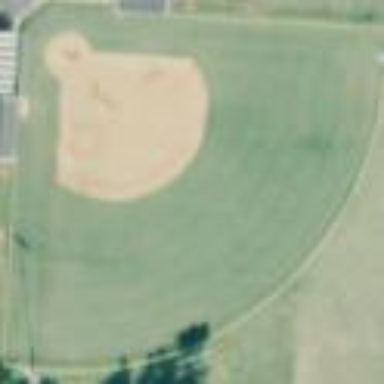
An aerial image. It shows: Baseball pitch for leisure land.